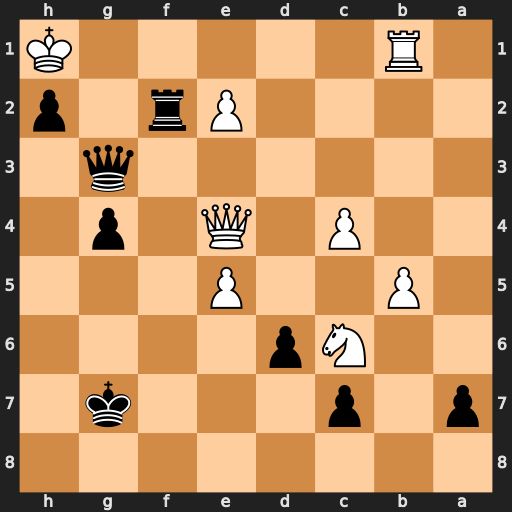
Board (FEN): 8/p1p3k1/2Np4/1P2P3/2P1Q1p1/6q1/4Pr1p/1R5K
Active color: b
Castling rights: -
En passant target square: -
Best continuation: Qh3 Ne7 g3